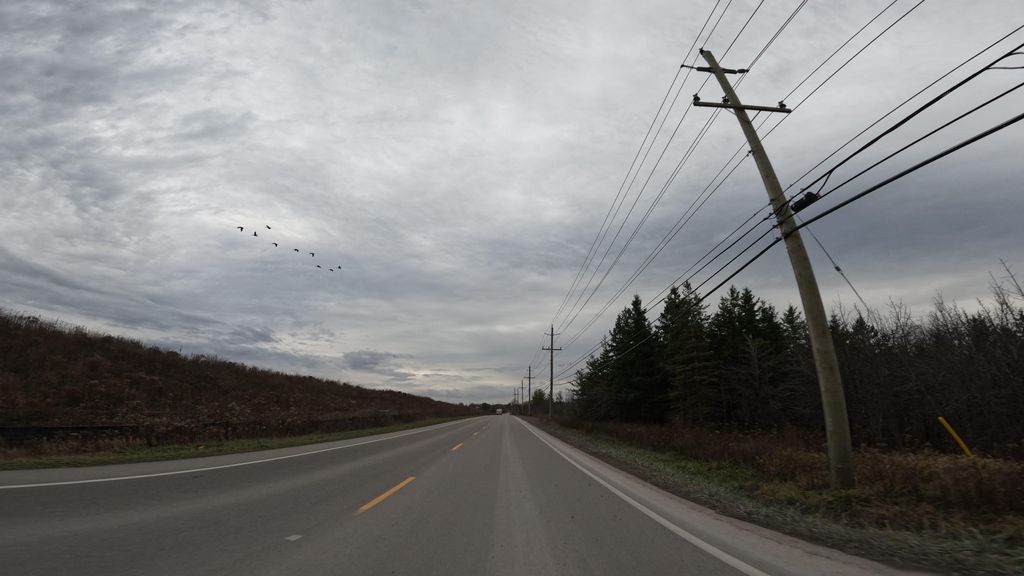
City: hamilton